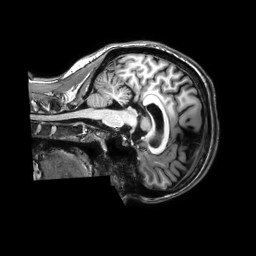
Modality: T1w
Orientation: sagittal
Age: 39
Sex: female
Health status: healthy
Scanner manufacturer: philips
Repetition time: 0.009 s
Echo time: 0.004 s